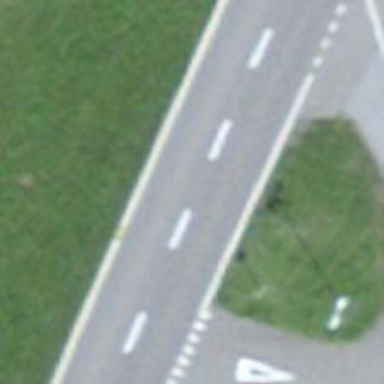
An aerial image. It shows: Tertiary road.